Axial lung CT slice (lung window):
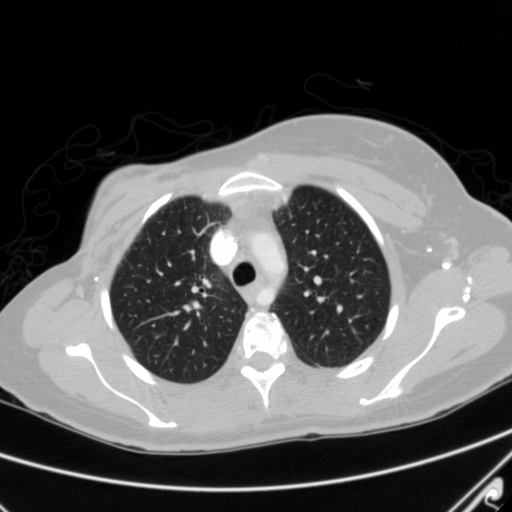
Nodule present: no